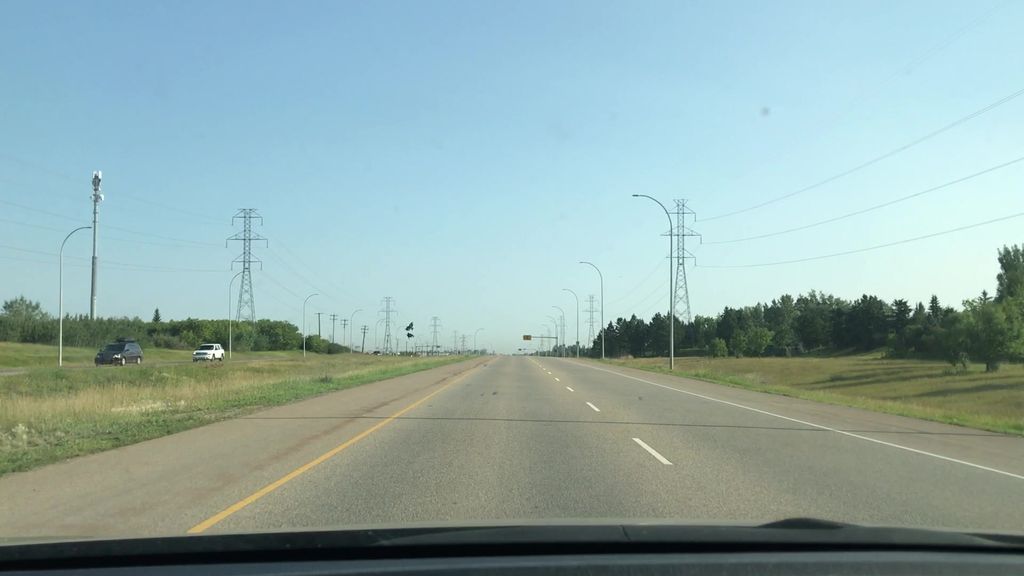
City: edmonton